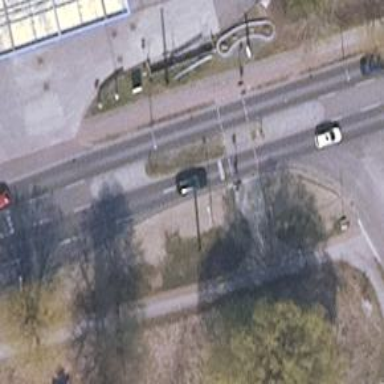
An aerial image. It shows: Road with traffic signals controlling the flow of traffic.